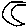
Label: moon